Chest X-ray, AP view. Patient: 57 years old, sex M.
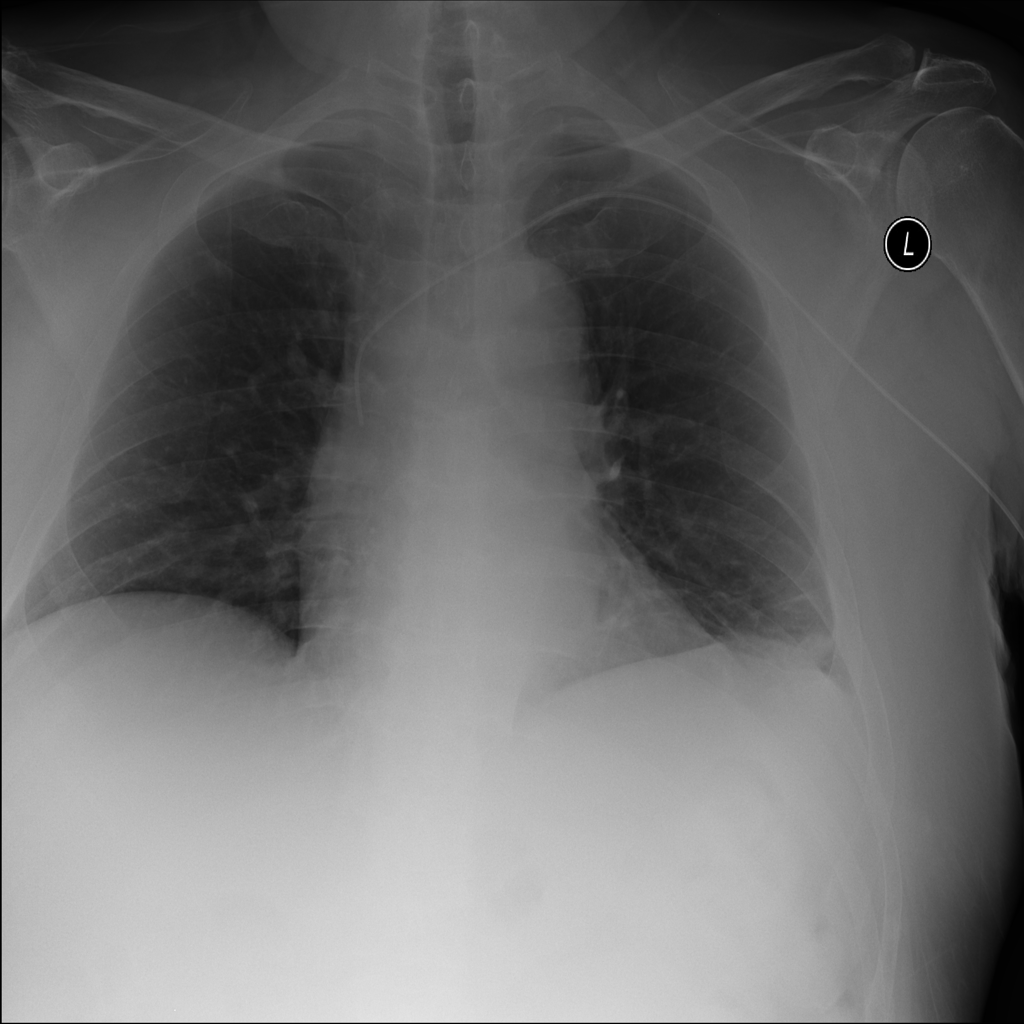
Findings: Atelectasis